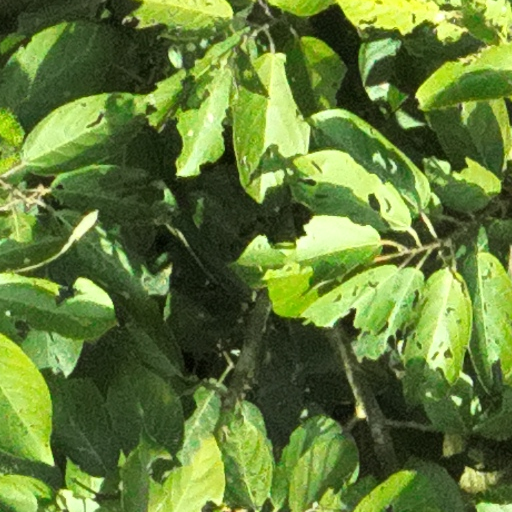
Species: Guazuma ulmifolia
GBIF accepted scientific name: Guazuma ulmifolia
Crown area (m\u00b2): 115.629